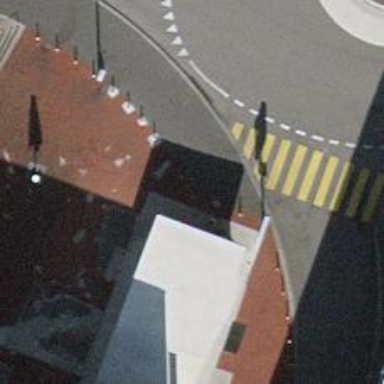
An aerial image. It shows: Bollard barrier.